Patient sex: M
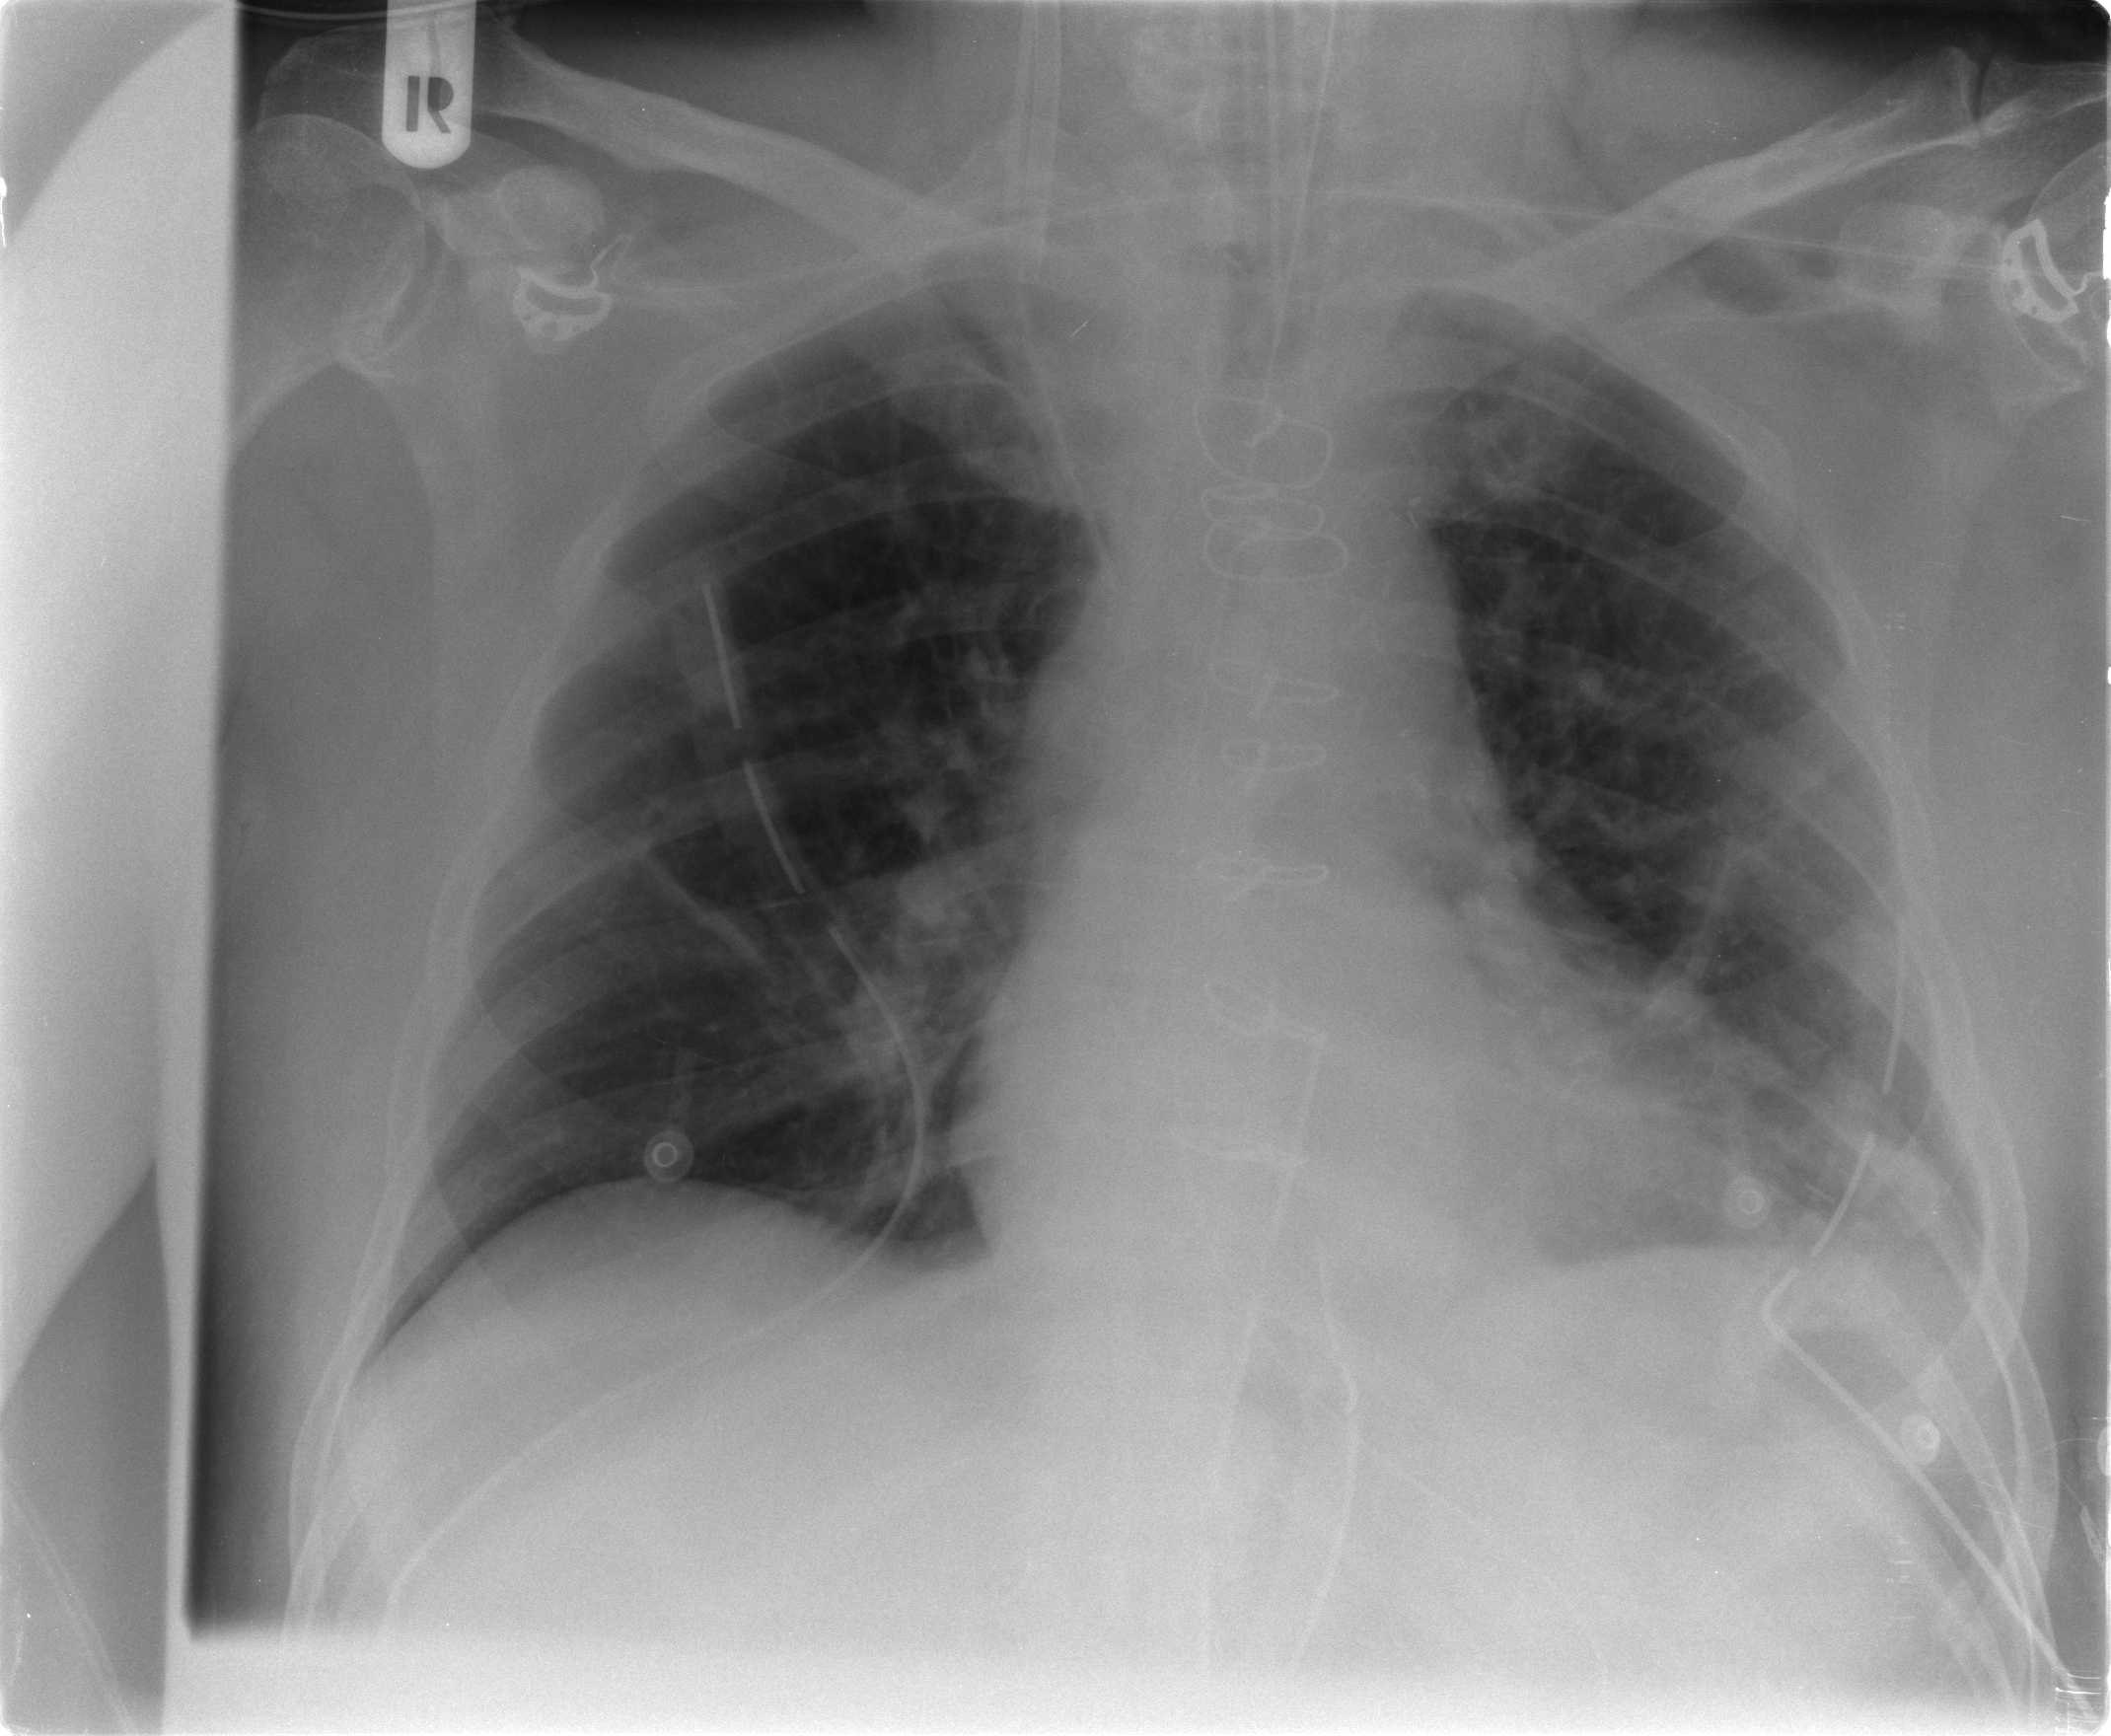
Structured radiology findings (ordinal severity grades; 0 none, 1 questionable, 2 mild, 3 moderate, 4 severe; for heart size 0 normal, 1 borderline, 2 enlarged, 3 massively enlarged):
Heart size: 0
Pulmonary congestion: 2
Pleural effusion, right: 0
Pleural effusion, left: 2
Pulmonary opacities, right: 0
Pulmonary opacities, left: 2
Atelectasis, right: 2
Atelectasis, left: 2